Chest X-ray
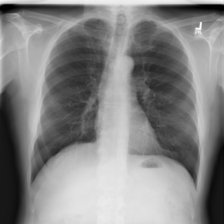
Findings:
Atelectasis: negative
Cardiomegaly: negative
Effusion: negative
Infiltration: negative
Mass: negative
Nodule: negative
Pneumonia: negative
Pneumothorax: negative
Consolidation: negative
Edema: negative
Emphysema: negative
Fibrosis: negative
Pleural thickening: negative
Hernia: negative